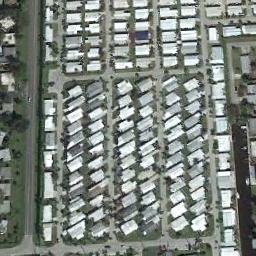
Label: mobile_home_park